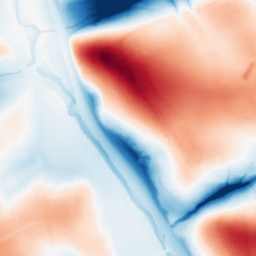
Category: classical
Decomposition family: gaussian_anisotropic
Decomposition parameters: sigma_x: 10
sigma_y: 50
Upsampling method: fft_zeropad
Upsampling parameters: scale: 8
Upsampling scale: 8